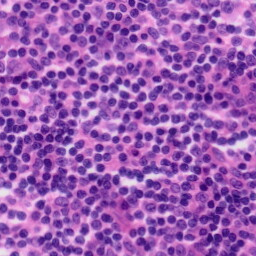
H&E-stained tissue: Tonsil